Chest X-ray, PA view. Patient: 73 years old, sex F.
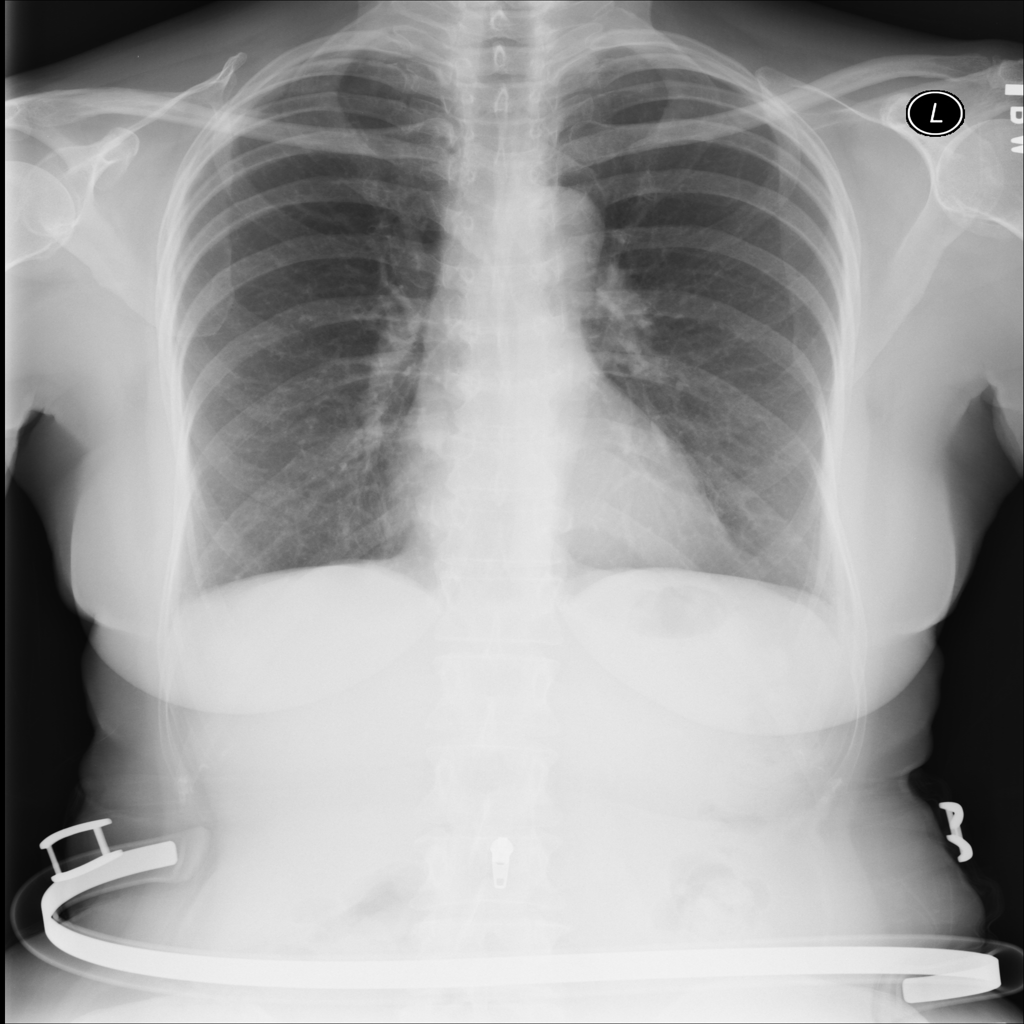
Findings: No Finding